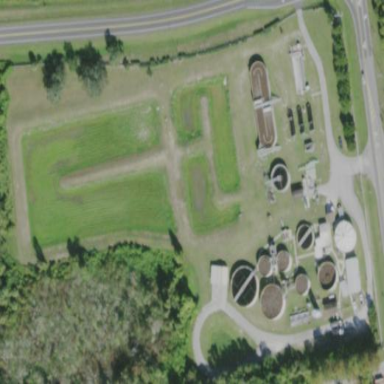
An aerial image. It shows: View of wastewater plant.